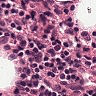
Metastatic tissue present: no